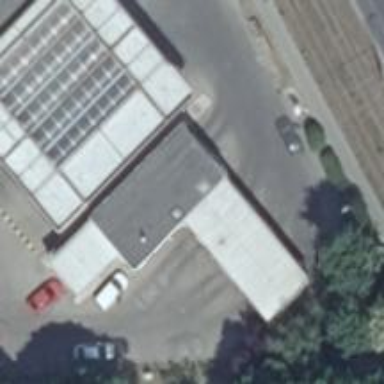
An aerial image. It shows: Car wash facility.